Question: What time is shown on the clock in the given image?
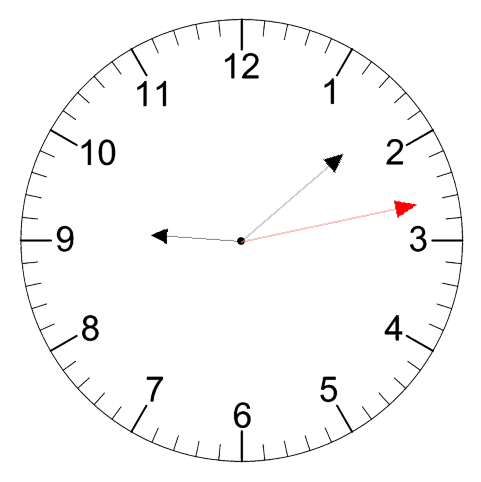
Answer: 09:08:13